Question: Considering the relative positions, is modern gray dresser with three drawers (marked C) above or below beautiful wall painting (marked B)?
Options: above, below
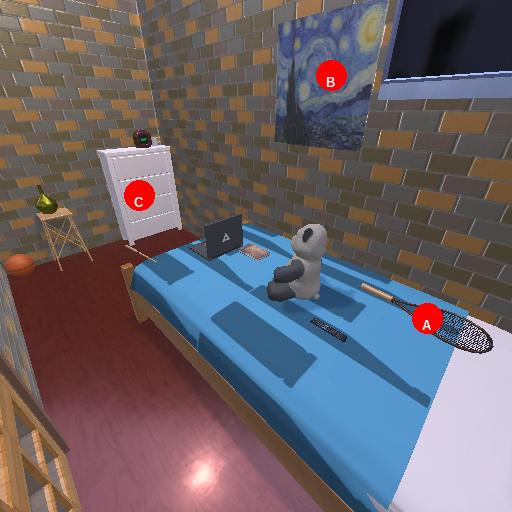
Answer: above